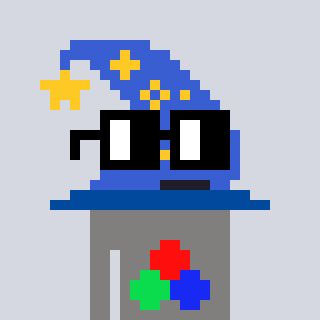
a pixel art character with square black glasses, a wizard hat-shaped head and a bluegrey-colored body on a cool background